Interaction volume radius: 5 \u00c5
Interaction volume height: 15 \u00c5
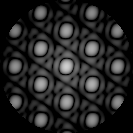
Disorder parameter: 0.005076